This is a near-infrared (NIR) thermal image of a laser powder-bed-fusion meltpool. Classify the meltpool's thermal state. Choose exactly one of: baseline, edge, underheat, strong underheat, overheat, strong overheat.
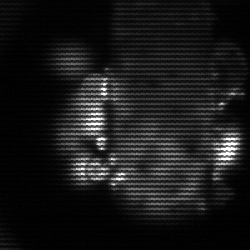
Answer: strong underheat